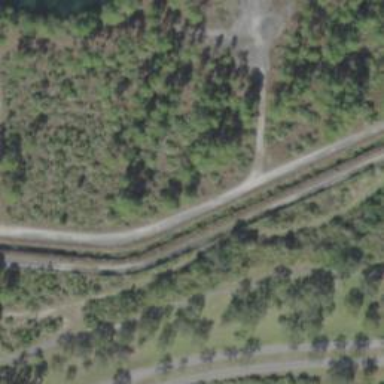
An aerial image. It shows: Track with grade1 tracktype.